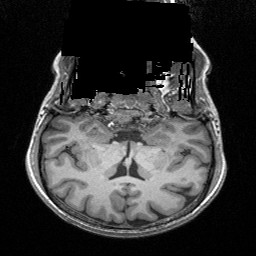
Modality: T1w
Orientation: sagittal